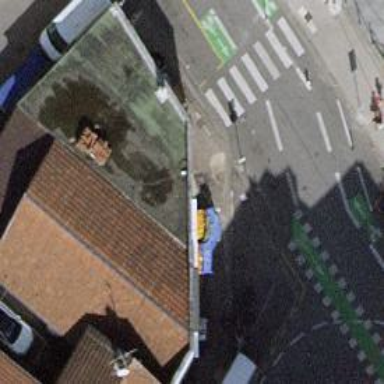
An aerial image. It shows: Convenience shop.